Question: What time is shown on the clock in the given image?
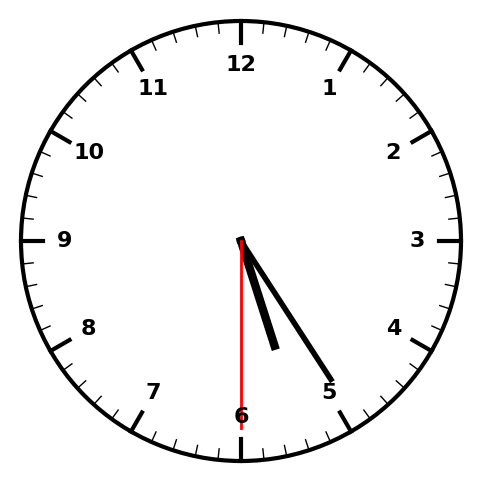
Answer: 05:24:30